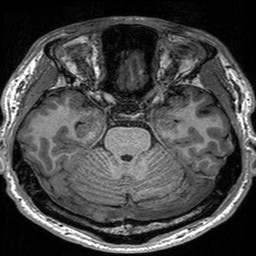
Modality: T1w
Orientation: coronal
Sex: male